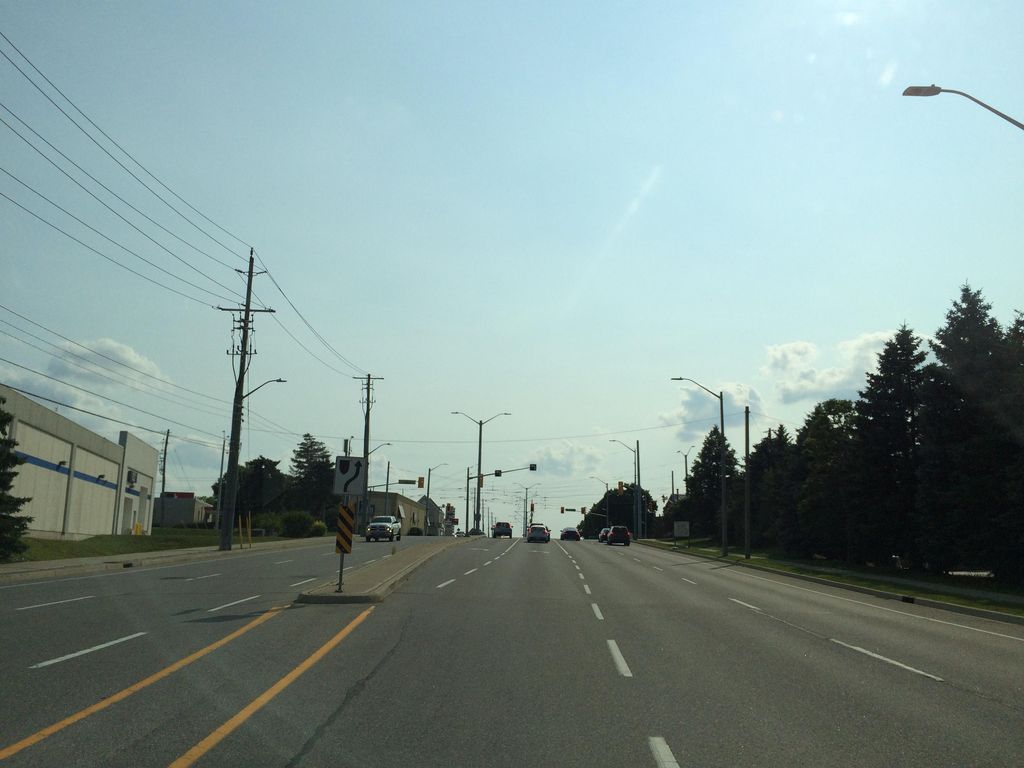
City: kitchener-waterloo